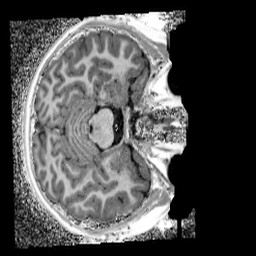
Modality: UNIT1_denoised
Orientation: axial
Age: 11
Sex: male
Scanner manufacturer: siemens
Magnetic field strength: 3 T
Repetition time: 4 s
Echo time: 0.00299 s